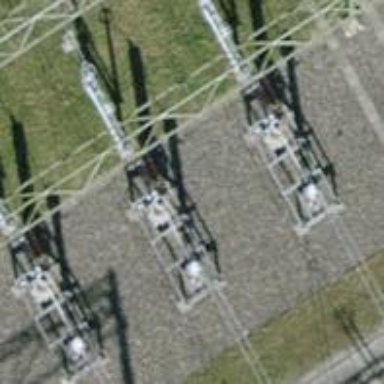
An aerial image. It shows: Insulator used in power equipment.